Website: apple
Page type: billing-address
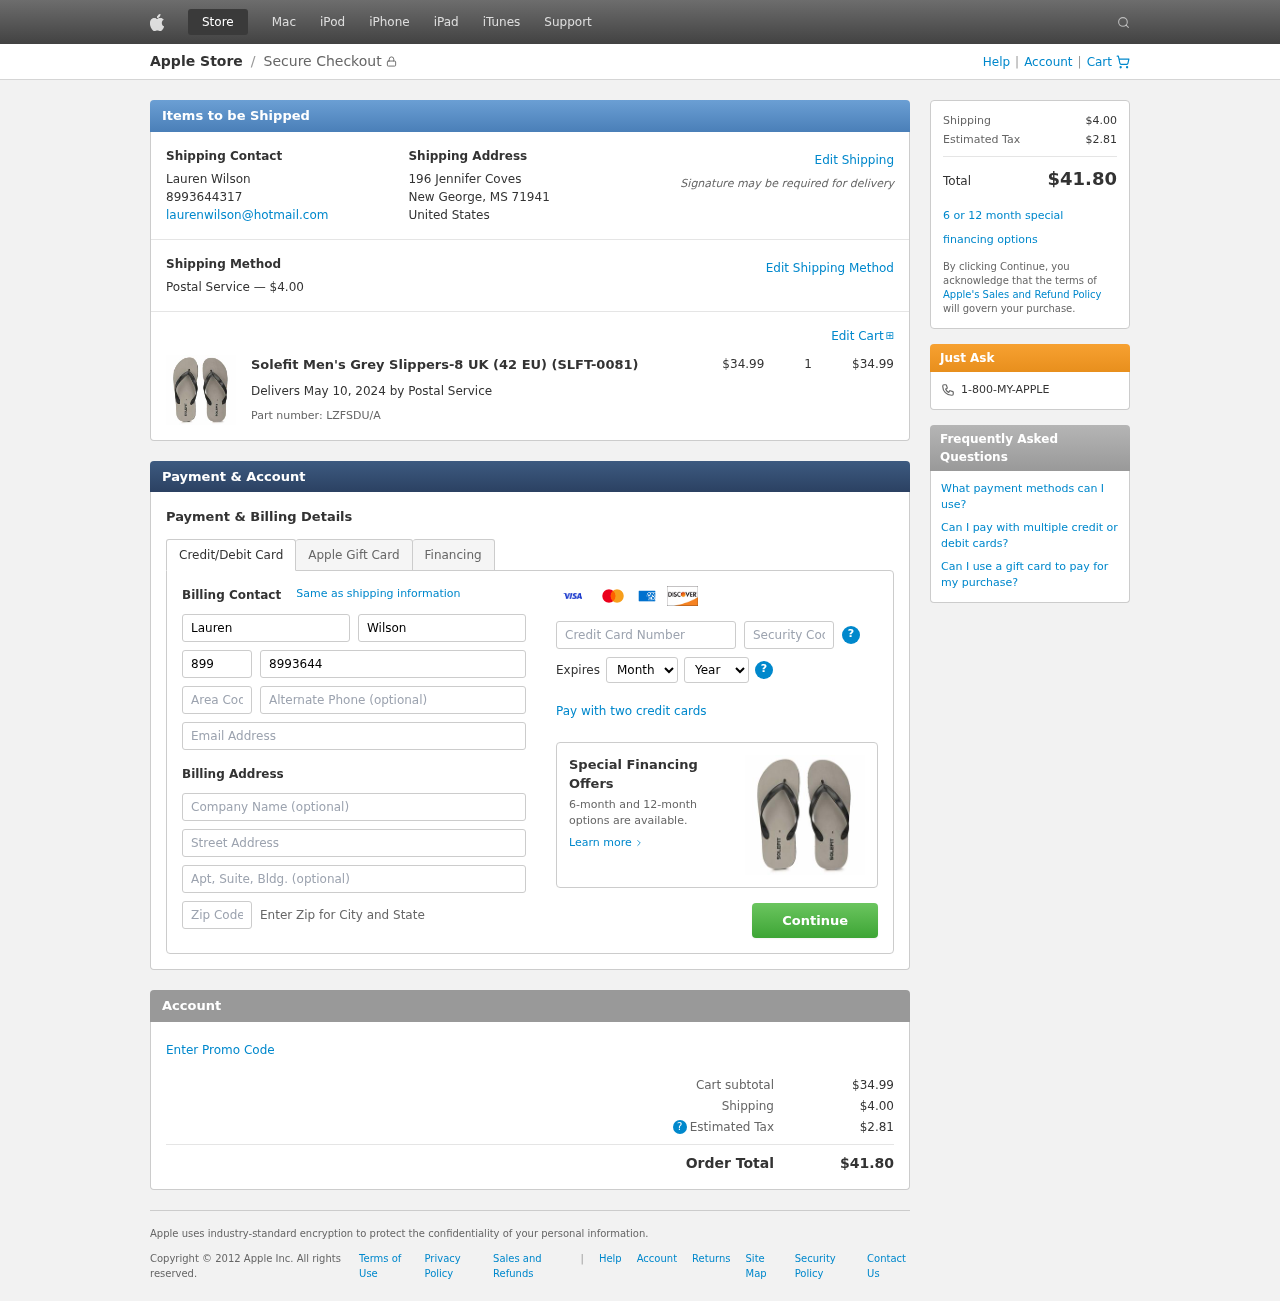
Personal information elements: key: PII_CARD_CVV
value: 017
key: PII_CARD_EXPIRY_MONTH
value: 01
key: PII_CARD_EXPIRY_YEAR
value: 29
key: PII_CARD_NUMBER
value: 6522 3725 6962 5634
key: PII_CITY_STATE_ZIP
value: New George, MS 71941
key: PII_COUNTRY
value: United States
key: PII_EMAIL
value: laurenwilson@hotmail.com
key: PII_FIRSTNAME
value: Lauren
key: PII_FULLNAME
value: Lauren Wilson
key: PII_LASTNAME
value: Wilson
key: PII_PHONE
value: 8993644317
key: PII_PHONE_AREA
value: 899
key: PII_STREET
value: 196 Jennifer Coves
Product elements: key: PRODUCT1_NAME
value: Solefit Men's Grey Slippers-8 UK (42 EU) (SLFT-0081)
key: PRODUCT1_PRICE
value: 34.99
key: PRODUCT1_QUANTITY
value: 1
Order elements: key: ORDER_SHIPPING_COST
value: $4.00
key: ORDER_SUBTOTAL
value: $34.99
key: ORDER_DELIVERY_DATE
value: May 10, 2024
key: ORDER_PART_NUMBER
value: LZFSDU/A
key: ORDER_TAX
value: $2.81
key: ORDER_TOTAL
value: $41.80